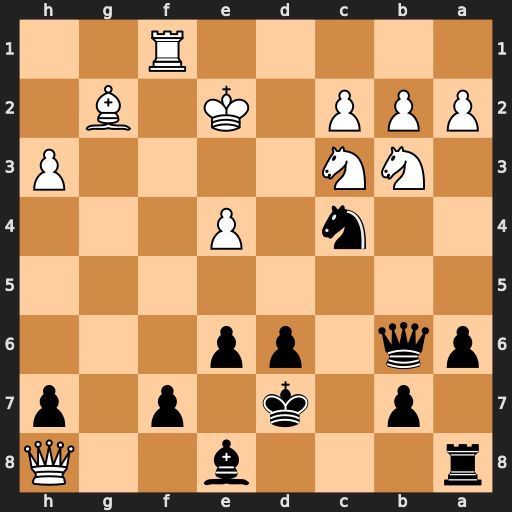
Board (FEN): r3b2Q/1p1k1p1p/pq1pp3/8/2n1P3/1NN4P/PPP1K1B1/5R2
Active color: b
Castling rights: -
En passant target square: -
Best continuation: Qe3+ Kd1 Nxb2#